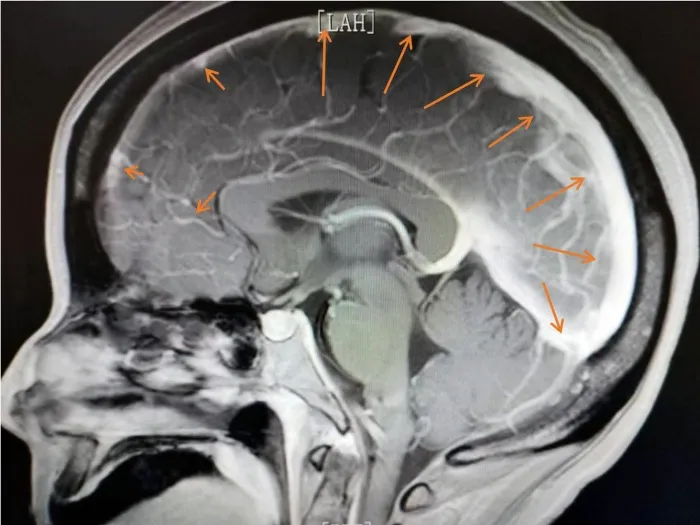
Abnormal enhancement was observed in the dura mater and pia mater.
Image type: radiology (mri)